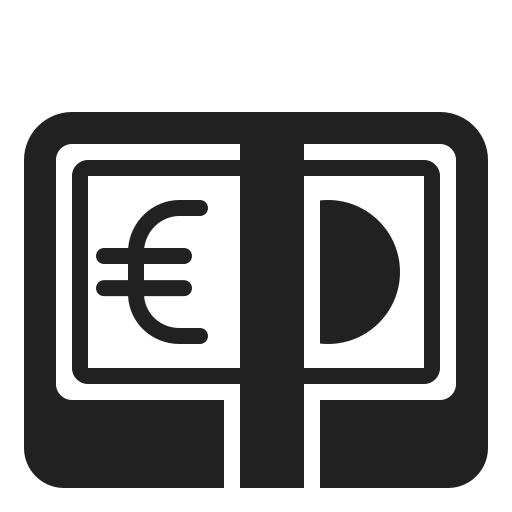
euro banknote high contrast